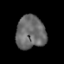
Tissue: lung
Cell type: Epithelial cells
Senescence score: 0.1452
Nuclear area (px): 958
Mean DAPI intensity: 106.523